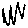
Label: zigzag